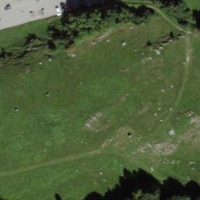
EUNIS habitat code: 24
Species observed at this site:
Thymelicus sylvestris
Pieris napi